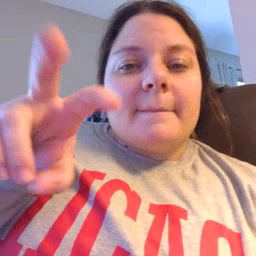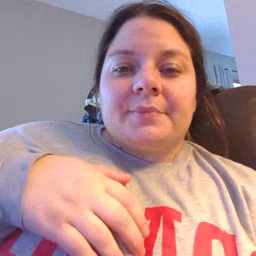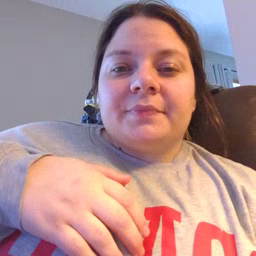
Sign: jump